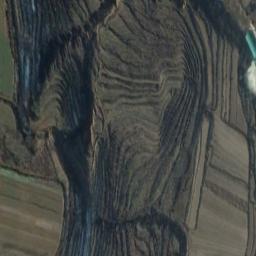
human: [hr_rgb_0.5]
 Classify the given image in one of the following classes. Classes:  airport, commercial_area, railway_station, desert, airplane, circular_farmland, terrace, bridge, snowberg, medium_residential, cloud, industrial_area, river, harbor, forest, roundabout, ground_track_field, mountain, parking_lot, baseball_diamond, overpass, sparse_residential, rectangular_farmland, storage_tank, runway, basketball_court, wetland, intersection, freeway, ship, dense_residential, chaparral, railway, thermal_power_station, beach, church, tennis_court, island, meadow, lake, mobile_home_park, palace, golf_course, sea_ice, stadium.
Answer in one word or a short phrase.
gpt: terrace